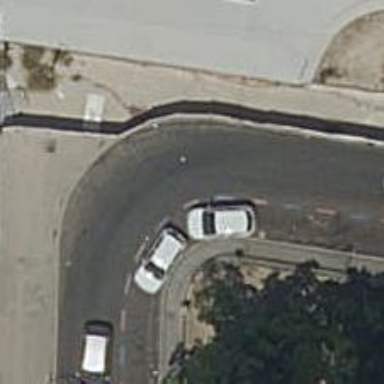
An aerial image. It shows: Tertiary road with asphalt surface that includes shared lane for cyclists.